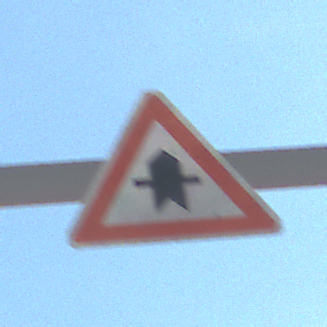
Verkehrszeichen: Vorfahrt
Umgebung: Outdoor, Nature
Tageszeit: MorningAfternoon
Wetter: PartlyCloudy
Licht: Natural
Jahreszeit: NotSpecified
Kontrast: HighContrast